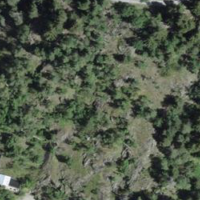
EUNIS habitat code: 23
Species observed at this site:
Papilio machaon
Minois dryas
Limenitis reducta